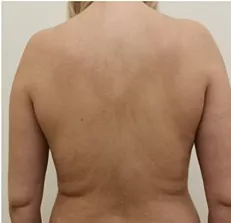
Phenotypic characteristics of the proband's mother M (A-C) Areas of irregular pigmentation in M.
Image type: medical_photograph (skin_photograph)